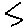
Label: zigzag